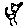
Label: cat